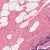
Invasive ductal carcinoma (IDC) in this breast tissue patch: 0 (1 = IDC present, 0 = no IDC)